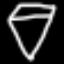
Label: diamond